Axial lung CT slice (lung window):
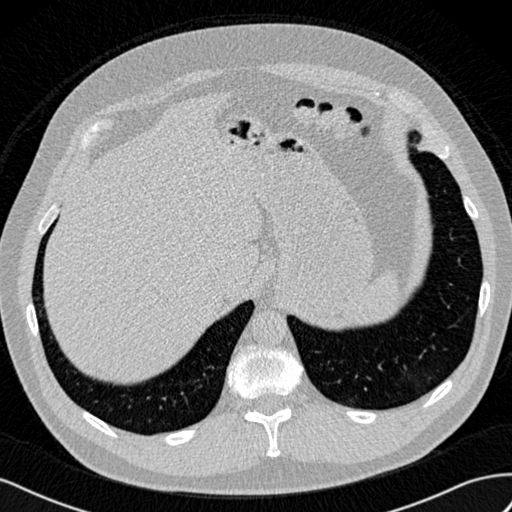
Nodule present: no